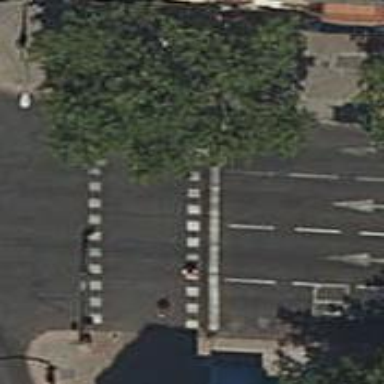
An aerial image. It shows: Traffic signals at road crossing.